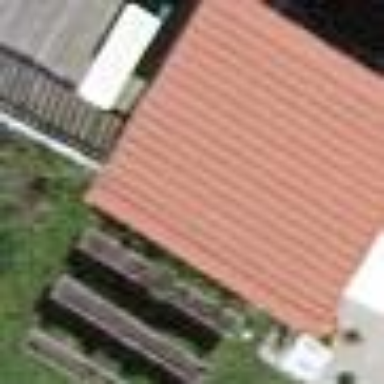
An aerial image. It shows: Shed.